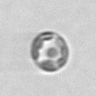
Label: Thalassiosira